Current action and preconditions to check: path_clear

Your task: For each precondition in the list above, predict whether it will hold at this action.

Consider the current scene as observed from the mobile robot's camera, and analyze the predicted future states of all dynamic agents (e.g., people, animals, vehicles, or any moving entities) within the NEXT SECOND.

IMPORTANT: Only answer "very likely" if you are absolutely certain—based on strong, clear evidence—that a dynamic agent will violate the precondition in the predicted future state. Do NOT answer "very likely" for unlikely, ambiguous, or low-probability risks.

Ask yourself for each precondition: Is there a high probability, with clear and convincing evidence, that the predicted future states of any dynamic agent will interfere with the predicted future state of the currently executing action within the NEXT SECOND, causing that precondition to fail?

Assess the risk level based on these predictions. Use "likely" or "very likely" if motions create a clear risk of interference.

Use "neutral" or "improbable" if agents are nearby but their predicted paths are clearly diverging or non-conflicting.

Failure Risk Categories: "very improbable", "improbable", "neutral", "likely", "very likely"

Answer Format: Output ONLY the probability_of_failure value from these categories: "very improbable", "improbable", "neutral", "likely", "very likely"

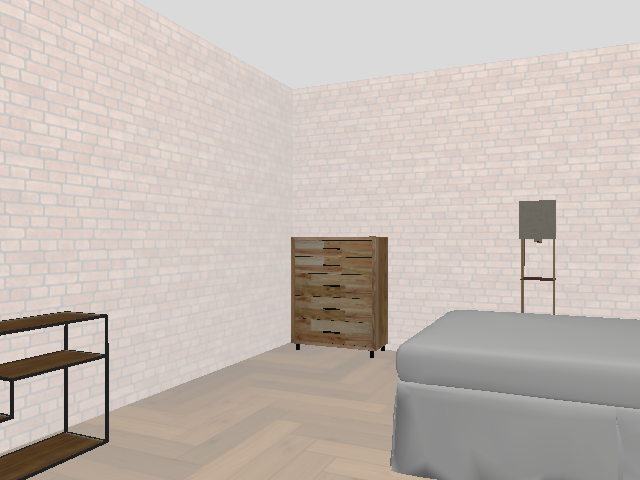

Answer: very improbable